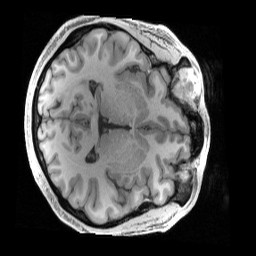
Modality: T1w
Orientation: axial
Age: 42
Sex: male
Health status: ill
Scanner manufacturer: siemens
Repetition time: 2.4 s
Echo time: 0.00231 s